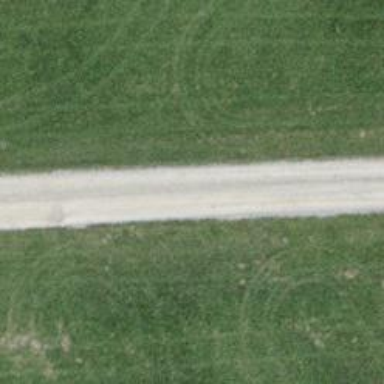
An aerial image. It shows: Unclassified paved road.